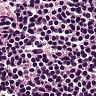
Metastatic tissue present: no